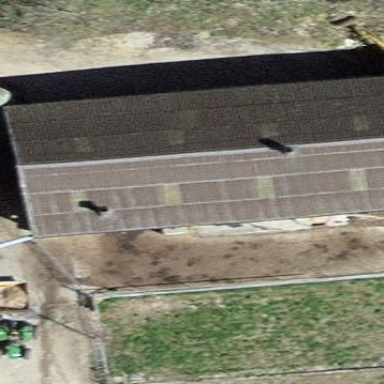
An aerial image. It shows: Sty building.